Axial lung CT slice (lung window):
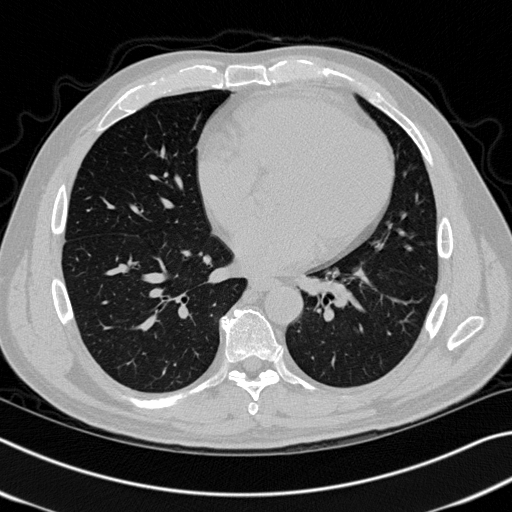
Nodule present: no